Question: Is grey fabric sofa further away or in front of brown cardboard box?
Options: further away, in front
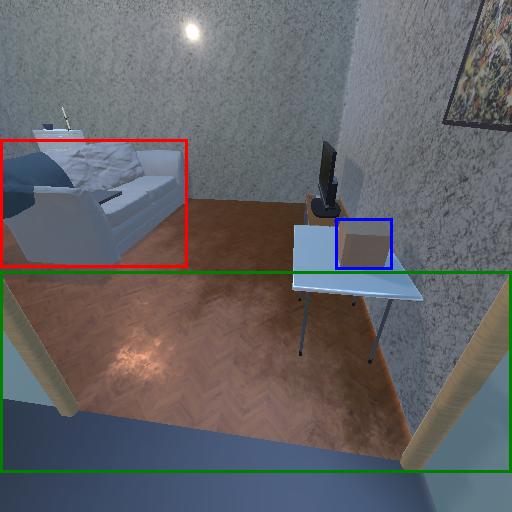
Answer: further away